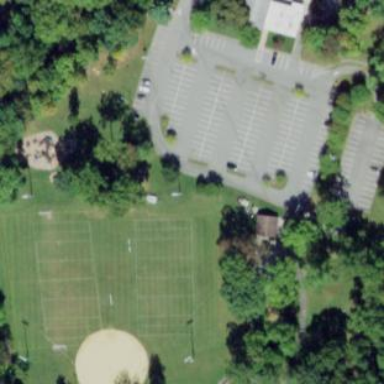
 suitable for both baseball and soccer sports."